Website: crate-barrel
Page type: payment
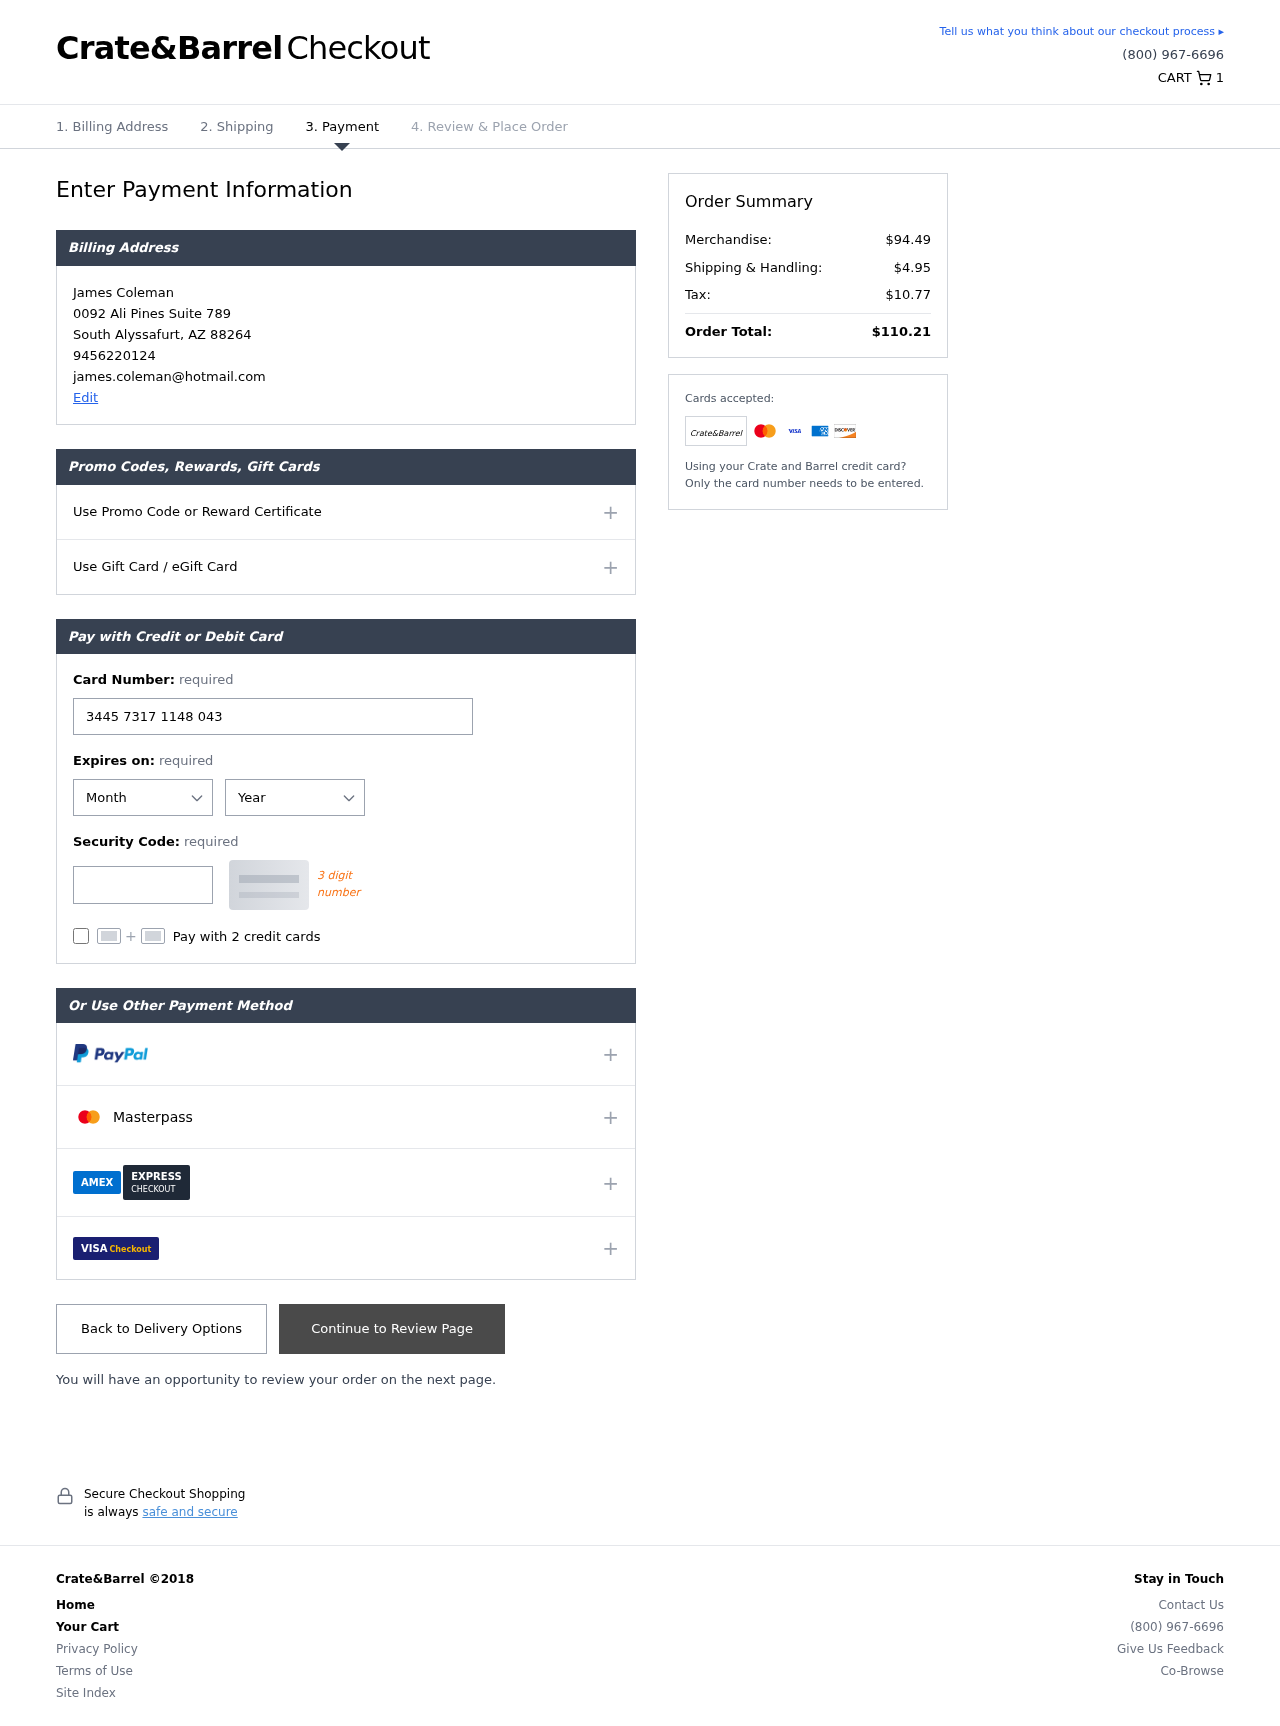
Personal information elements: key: PII_CARD_CVV
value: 8204
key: PII_CARD_EXPIRY_MONTH
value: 05
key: PII_CARD_EXPIRY_YEAR
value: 29
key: PII_CARD_NUMBER
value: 3445 7317 1148 043
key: PII_CITY
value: South Alyssafurt
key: PII_EMAIL
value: james.coleman@hotmail.com
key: PII_FULLNAME
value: James Coleman
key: PII_PHONE
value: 9456220124
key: PII_POSTCODE
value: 88264
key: PII_STATE_ABBR
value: AZ
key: PII_STREET
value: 0092 Ali Pines Suite 789
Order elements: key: ORDER_NUM_ITEMS
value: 1
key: ORDER_SUBTOTAL
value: $94.49
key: ORDER_SHIPPING_COST
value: $4.95
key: ORDER_TAX
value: $10.77
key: ORDER_TOTAL
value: $110.21